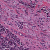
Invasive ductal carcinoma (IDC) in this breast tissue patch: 1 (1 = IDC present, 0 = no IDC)